Field crop: maize
Growth stage: 1
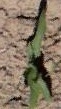
Species: maize